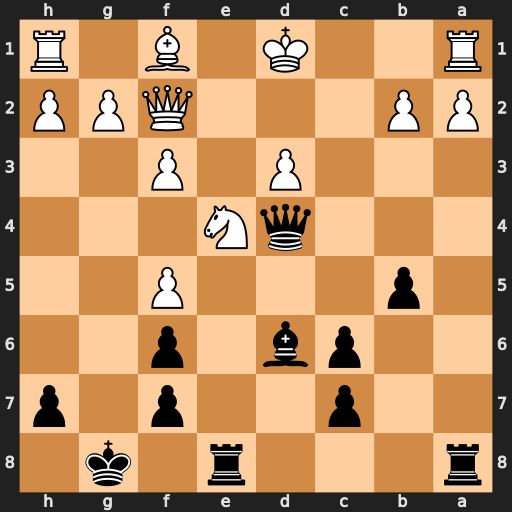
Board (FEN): r3r1k1/2p2p1p/2pb1p2/1p3P2/3qN3/3P1P2/PP3QPP/R2K1B1R
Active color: b
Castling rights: -
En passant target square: -
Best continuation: Rxe4 Qxd4 Rxd4